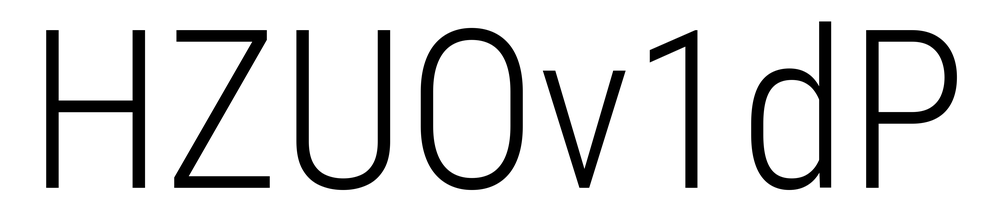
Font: Roboto_Condensed_Light